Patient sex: M
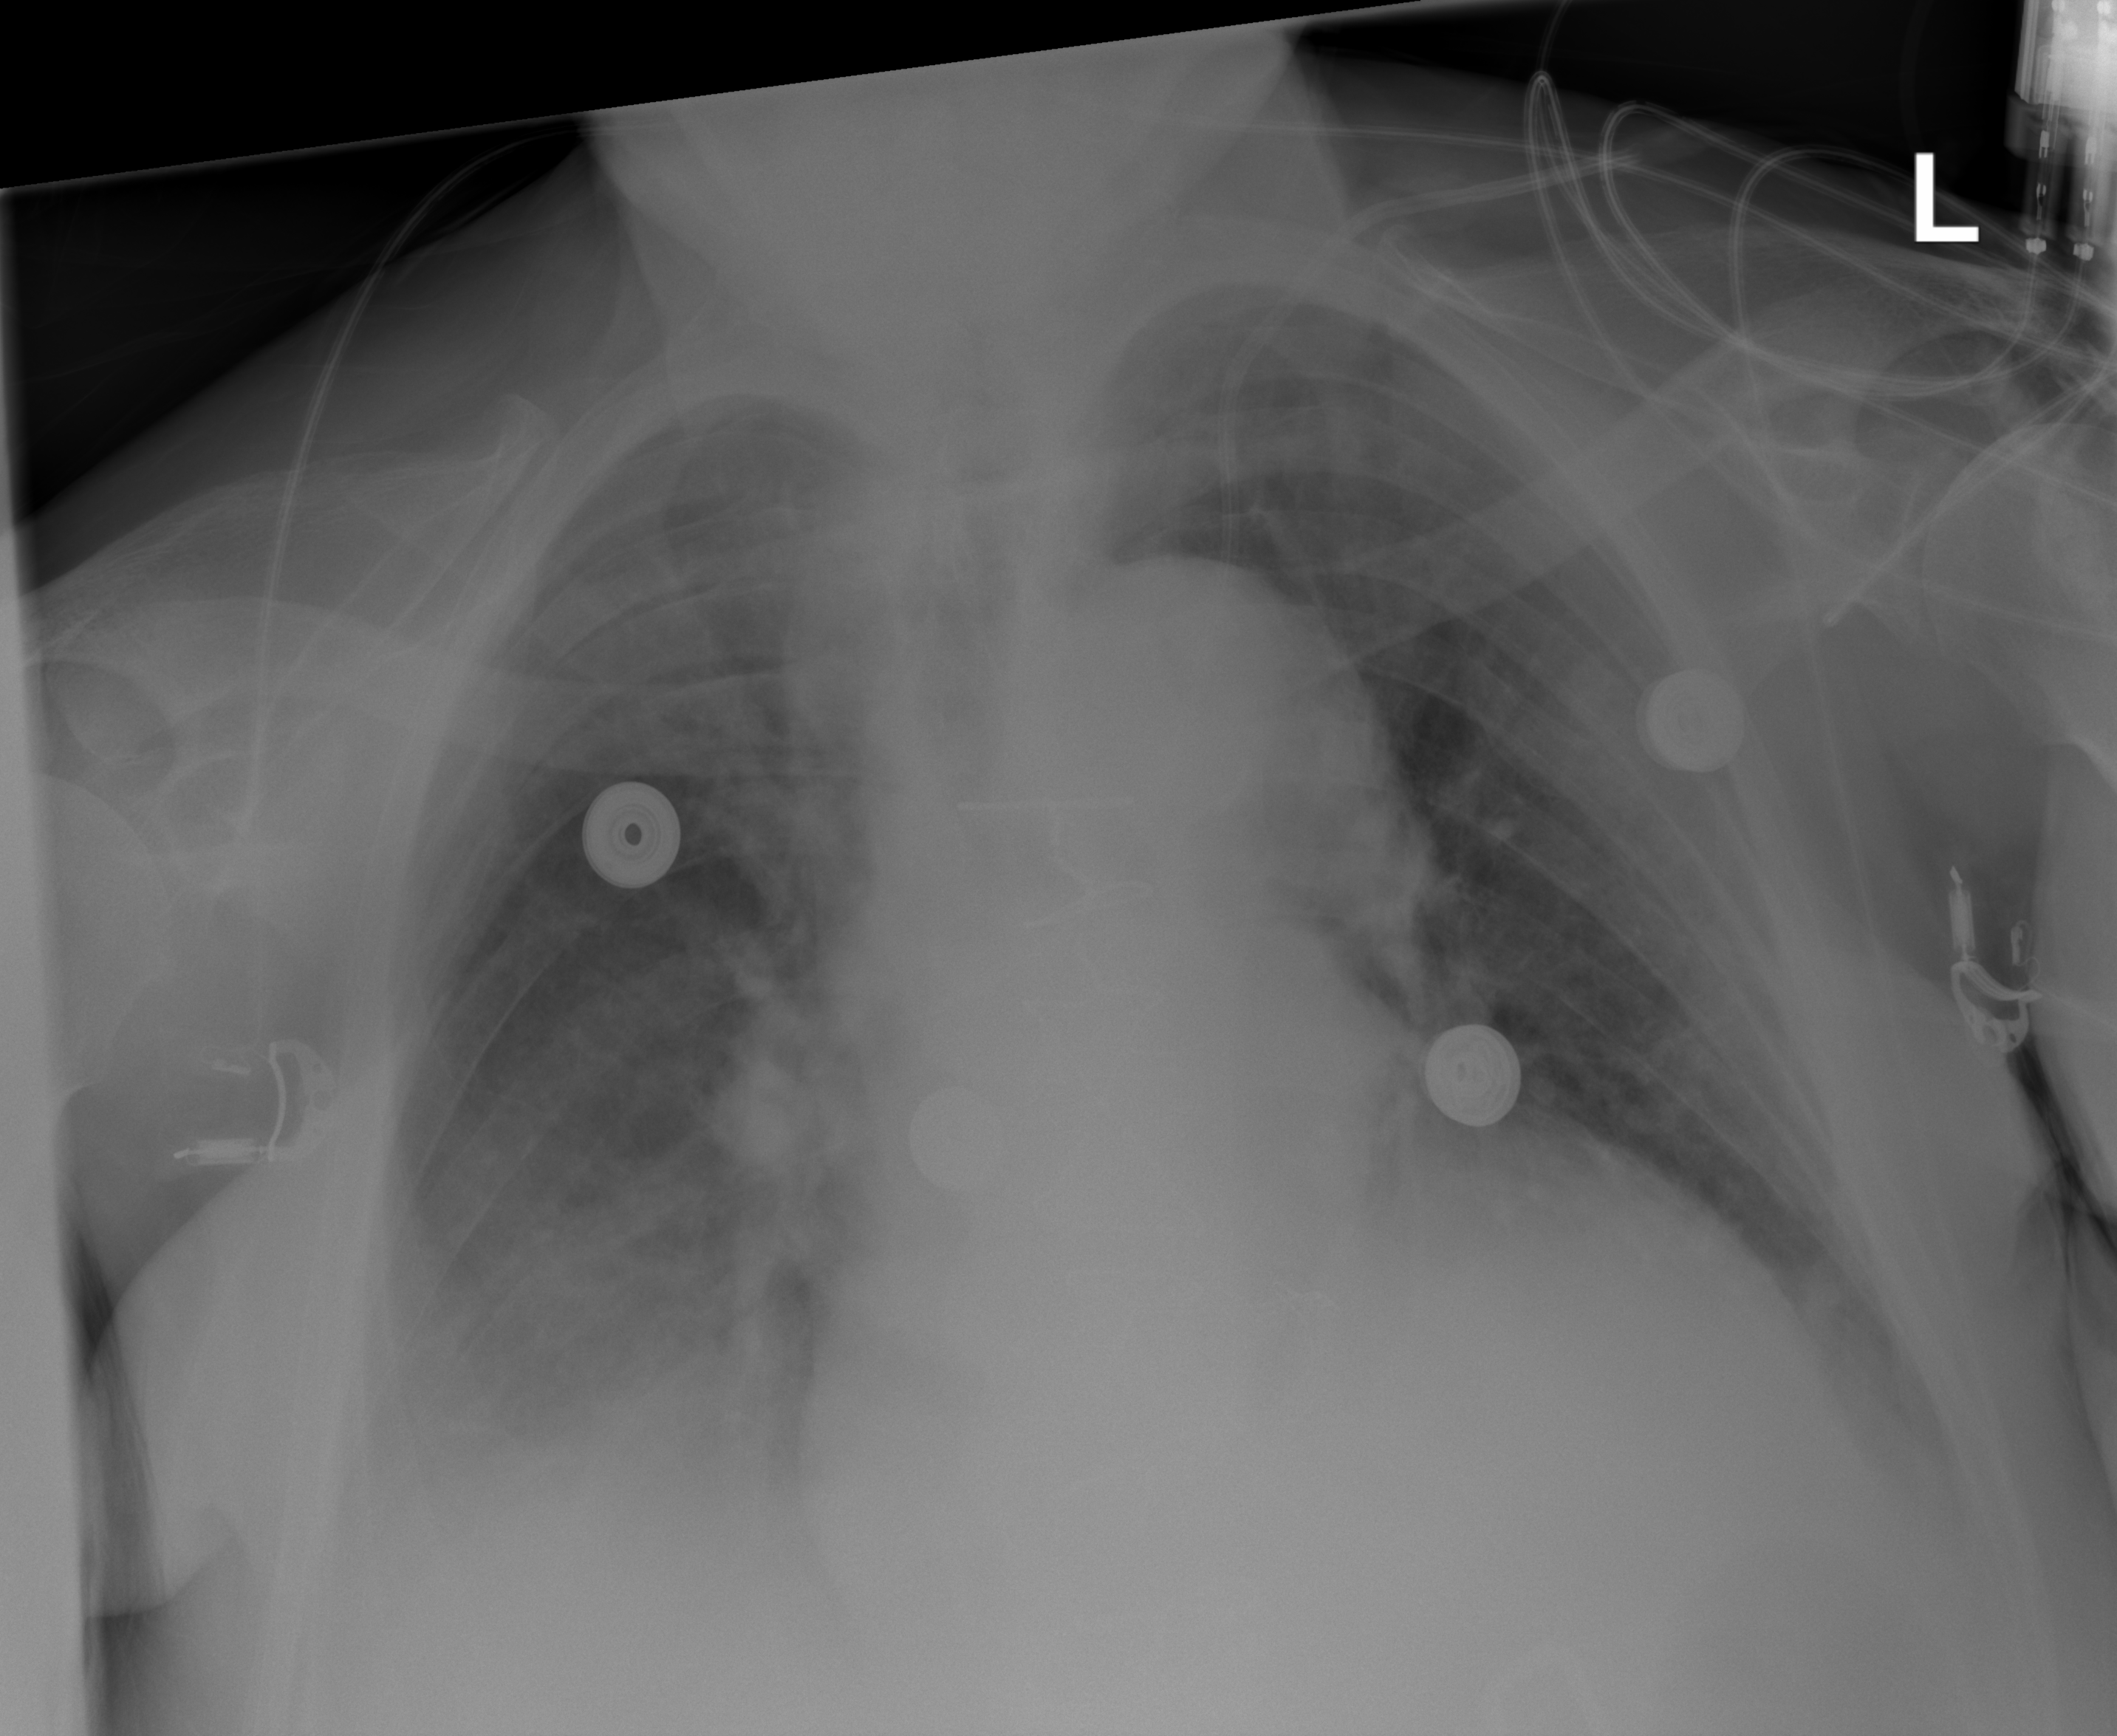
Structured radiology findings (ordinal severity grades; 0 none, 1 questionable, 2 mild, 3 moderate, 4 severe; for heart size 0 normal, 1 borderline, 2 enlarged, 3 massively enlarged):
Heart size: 2
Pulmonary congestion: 2
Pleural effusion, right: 2
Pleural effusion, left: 2
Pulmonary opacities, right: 0
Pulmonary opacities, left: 0
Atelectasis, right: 2
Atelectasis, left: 2